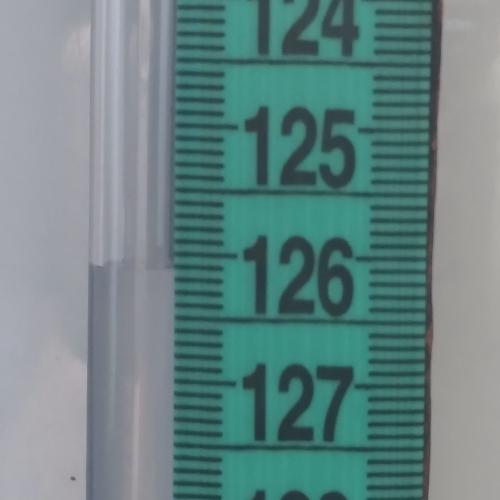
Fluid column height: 126.1 cm